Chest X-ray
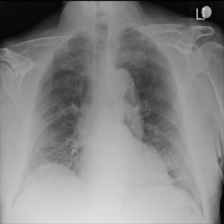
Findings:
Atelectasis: negative
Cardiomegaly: negative
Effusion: negative
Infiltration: negative
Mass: negative
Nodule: negative
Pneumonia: negative
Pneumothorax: negative
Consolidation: negative
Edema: negative
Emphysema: negative
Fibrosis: negative
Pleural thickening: negative
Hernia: negative